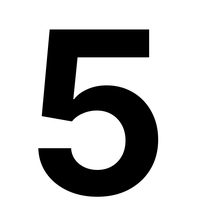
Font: Inter_Bold